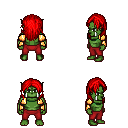
a pixel art fantasy rpg character, male body template, orc, green skin, gold arm armor, red pants, red long hairstyle, four views (front, back, left, right), 2x2 character sprite sheet, small pixel art, hard edges, no anti-aliasing